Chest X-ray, PA view. Patient: 23 years old, sex M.
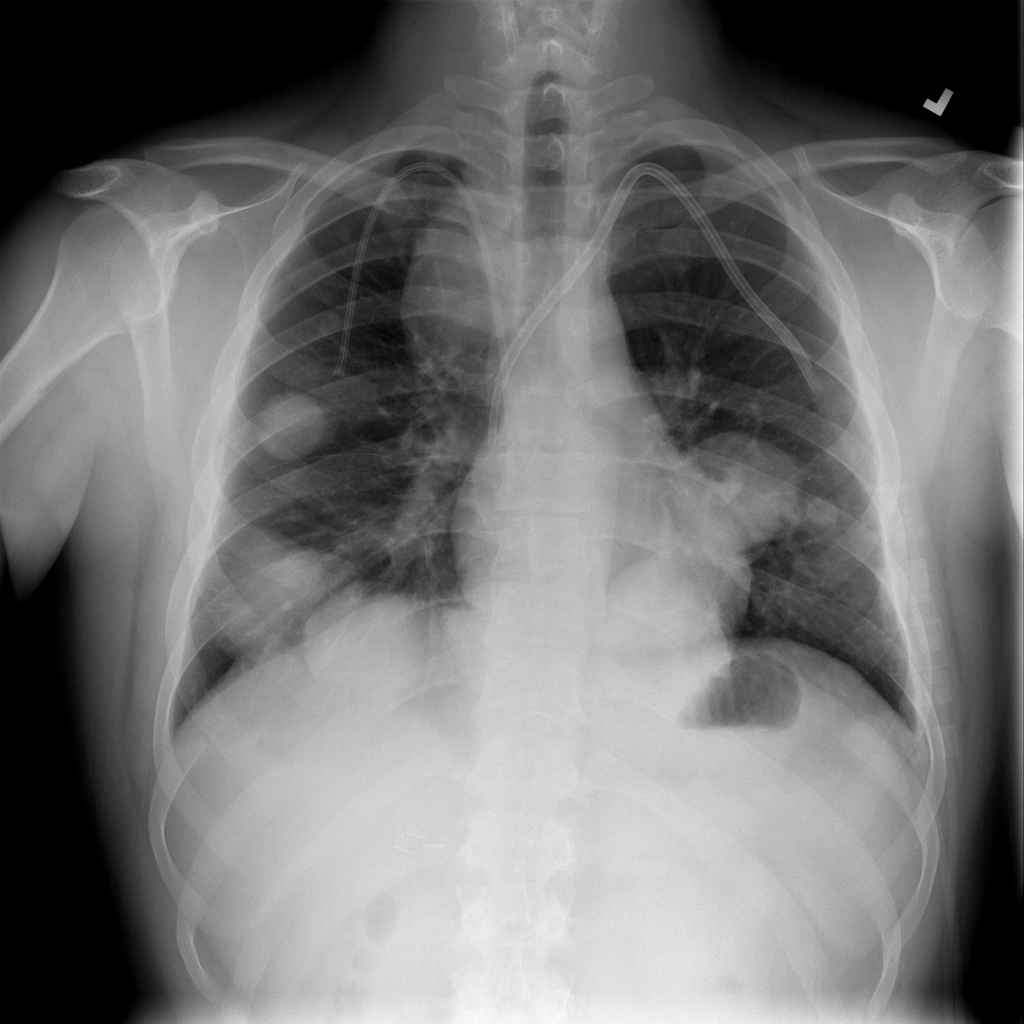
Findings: Mass